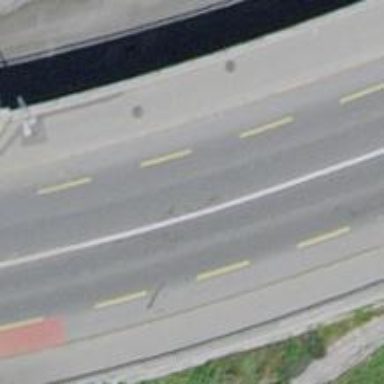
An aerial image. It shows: Secondary road with cycling lane on both sides. The surface of the road is asphalt.